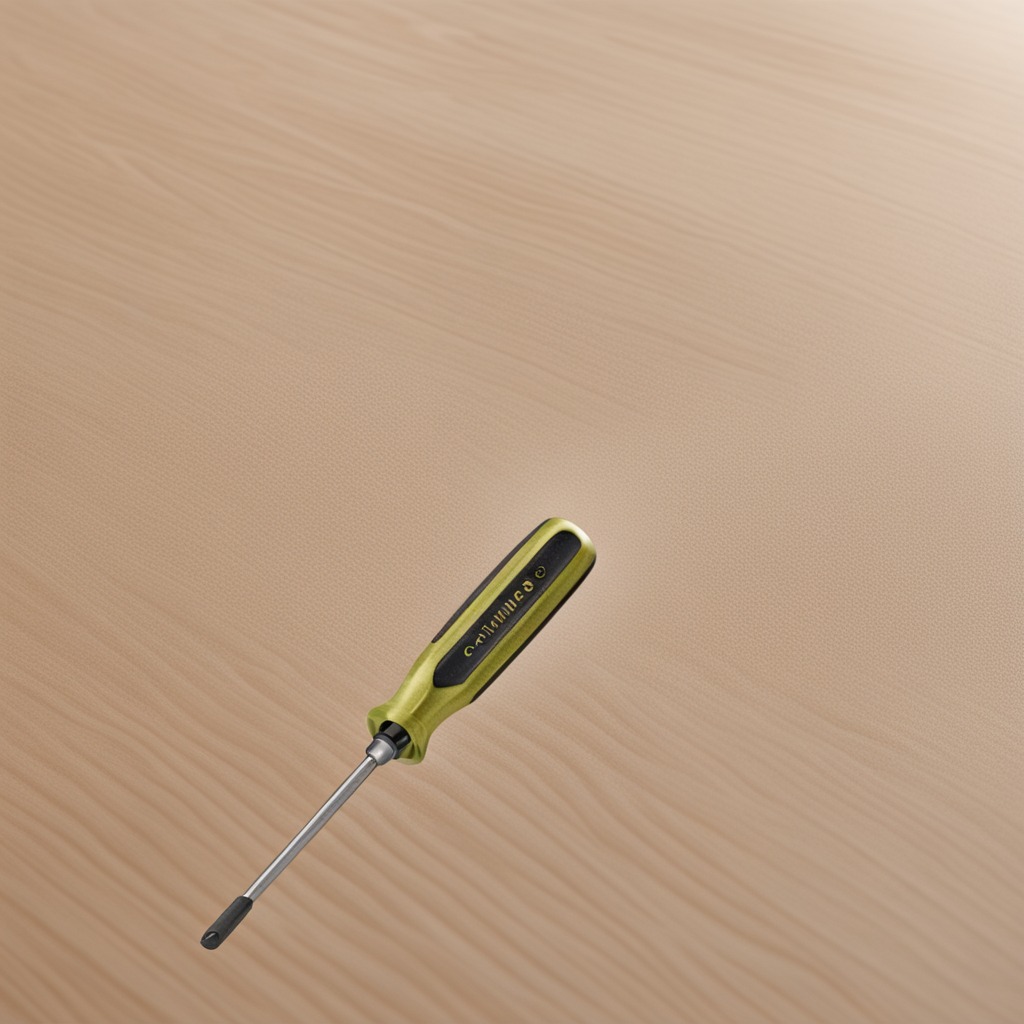
A screwdriver lies on the wooden table in the outdoor workshop.